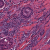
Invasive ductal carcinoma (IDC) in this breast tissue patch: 1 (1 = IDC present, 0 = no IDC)